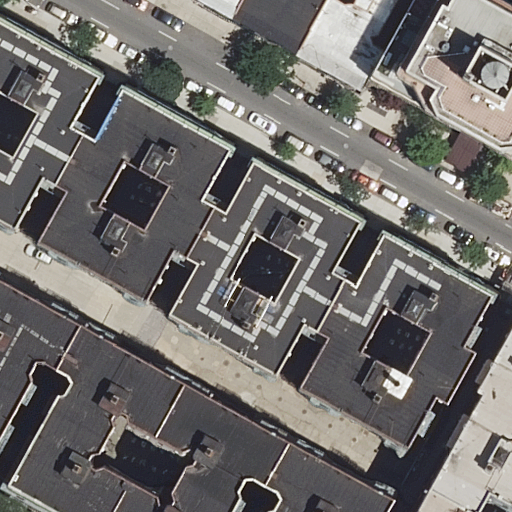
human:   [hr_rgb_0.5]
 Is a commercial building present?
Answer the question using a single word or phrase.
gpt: no

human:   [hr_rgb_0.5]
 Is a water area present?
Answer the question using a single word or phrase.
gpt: no

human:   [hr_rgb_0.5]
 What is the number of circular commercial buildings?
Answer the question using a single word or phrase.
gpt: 0

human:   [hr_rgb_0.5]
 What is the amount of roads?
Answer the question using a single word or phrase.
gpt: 3

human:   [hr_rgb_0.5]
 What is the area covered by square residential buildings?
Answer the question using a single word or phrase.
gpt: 0m2

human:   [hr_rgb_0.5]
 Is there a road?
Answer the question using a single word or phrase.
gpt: yes

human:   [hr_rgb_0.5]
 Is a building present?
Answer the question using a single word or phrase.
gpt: yes

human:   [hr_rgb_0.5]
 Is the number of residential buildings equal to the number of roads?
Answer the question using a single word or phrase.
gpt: no

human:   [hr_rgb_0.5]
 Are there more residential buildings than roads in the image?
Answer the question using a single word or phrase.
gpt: yes

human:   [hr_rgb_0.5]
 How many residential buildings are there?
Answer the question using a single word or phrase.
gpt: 14

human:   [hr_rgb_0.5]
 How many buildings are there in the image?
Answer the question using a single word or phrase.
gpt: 14

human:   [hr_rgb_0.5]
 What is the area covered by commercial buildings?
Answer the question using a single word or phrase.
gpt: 0m2

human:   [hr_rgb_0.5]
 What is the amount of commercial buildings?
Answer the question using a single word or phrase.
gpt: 0

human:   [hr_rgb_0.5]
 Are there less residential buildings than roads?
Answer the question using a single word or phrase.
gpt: no

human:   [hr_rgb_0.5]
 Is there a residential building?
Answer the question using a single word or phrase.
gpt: yes

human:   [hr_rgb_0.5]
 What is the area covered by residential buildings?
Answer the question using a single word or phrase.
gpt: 5658m2

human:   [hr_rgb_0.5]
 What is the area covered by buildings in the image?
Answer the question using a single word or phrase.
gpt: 5658m2

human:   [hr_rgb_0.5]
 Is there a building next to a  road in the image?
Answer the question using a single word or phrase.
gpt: yes

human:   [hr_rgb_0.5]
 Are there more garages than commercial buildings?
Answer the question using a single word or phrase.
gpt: no

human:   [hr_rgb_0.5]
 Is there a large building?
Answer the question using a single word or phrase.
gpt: yes

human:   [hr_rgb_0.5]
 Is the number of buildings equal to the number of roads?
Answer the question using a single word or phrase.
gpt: no

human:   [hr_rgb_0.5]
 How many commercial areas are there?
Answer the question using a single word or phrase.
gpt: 0

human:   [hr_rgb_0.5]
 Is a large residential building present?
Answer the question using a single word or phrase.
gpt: yes

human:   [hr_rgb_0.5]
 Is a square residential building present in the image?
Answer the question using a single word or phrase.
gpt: no

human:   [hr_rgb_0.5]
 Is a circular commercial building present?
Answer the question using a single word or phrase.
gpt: no

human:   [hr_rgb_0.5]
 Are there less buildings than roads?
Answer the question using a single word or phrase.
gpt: no

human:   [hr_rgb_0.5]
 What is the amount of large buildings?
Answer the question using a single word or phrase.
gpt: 5

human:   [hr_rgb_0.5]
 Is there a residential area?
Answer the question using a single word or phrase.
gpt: no

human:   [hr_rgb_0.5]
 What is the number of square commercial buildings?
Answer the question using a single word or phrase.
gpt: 0

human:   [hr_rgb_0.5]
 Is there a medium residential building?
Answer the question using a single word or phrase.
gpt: yes

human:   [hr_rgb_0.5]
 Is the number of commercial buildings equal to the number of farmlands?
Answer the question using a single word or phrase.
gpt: yes

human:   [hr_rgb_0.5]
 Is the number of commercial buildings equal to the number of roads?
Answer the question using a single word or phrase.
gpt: no

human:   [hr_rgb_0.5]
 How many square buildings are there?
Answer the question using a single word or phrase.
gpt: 0

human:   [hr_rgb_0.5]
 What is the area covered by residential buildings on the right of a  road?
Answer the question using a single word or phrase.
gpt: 4357m2

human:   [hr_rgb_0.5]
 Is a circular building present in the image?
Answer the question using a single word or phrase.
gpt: no

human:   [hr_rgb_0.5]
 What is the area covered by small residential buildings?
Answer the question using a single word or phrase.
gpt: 36m2

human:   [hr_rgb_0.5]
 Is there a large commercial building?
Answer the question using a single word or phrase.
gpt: no

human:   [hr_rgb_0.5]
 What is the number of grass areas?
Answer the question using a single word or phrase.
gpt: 0

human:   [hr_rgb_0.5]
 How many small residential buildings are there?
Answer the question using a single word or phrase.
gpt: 2

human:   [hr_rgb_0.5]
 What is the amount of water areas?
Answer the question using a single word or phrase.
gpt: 0

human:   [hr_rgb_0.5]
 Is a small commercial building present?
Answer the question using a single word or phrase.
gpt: no

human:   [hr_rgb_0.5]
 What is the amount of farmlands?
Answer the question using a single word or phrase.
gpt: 0

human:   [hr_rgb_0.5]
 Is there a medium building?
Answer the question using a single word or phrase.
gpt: yes

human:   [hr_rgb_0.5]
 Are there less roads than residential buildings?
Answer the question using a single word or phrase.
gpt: yes

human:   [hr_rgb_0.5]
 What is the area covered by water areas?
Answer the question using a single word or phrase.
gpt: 0m2

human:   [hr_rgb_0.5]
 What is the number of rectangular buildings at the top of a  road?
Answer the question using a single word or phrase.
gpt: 3

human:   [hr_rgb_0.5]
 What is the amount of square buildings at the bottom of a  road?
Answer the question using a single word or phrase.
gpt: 0

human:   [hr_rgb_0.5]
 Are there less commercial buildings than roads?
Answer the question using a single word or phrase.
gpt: yes

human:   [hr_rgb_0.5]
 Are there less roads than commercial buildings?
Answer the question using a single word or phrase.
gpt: no

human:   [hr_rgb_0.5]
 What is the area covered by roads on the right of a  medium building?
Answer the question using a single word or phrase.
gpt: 0m2

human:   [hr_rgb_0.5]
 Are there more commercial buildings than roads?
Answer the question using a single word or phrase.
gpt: no

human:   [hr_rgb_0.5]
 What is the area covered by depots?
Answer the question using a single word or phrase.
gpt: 0m2

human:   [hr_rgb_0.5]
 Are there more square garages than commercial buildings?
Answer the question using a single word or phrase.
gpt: no

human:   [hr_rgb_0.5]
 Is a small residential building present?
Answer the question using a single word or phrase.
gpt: yes

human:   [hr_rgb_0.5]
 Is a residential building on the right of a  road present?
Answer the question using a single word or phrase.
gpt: yes

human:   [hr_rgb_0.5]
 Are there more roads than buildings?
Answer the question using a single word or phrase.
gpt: no

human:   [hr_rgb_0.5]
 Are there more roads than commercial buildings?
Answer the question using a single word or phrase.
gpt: yes

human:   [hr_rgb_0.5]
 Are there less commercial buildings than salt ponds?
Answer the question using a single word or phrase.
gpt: no

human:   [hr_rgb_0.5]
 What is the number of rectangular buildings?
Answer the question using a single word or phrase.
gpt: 4

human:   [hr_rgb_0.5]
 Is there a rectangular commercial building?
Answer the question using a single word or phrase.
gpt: no

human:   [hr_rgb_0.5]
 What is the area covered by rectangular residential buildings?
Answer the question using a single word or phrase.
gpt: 768m2

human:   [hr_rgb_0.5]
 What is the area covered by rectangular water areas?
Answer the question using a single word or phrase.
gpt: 0m2

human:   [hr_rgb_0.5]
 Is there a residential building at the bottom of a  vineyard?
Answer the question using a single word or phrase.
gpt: no

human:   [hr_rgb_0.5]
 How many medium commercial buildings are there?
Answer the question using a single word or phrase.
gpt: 0